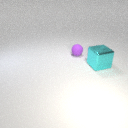
small purple rubber sphere behind large cyan metal cube